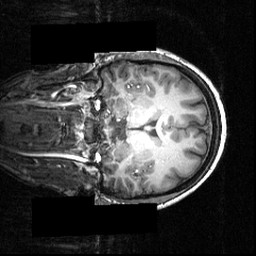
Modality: T1w
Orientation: coronal
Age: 22
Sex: female
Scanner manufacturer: siemens
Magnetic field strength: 3.951 T
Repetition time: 1.5 s
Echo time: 0.00335 s